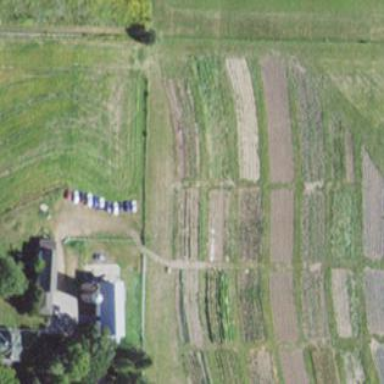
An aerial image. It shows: Community garden providing leisure land.